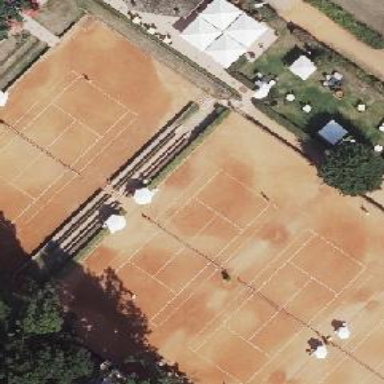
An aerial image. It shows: Tennis pitch with clay surface for leisure sports.